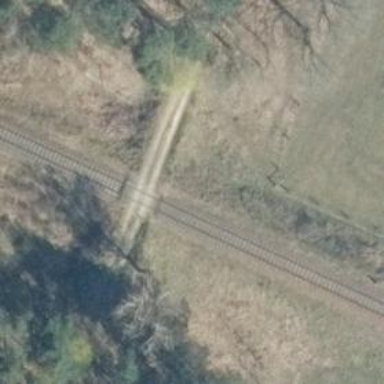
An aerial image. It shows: Level crossing along the railway.